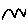
Label: zigzag